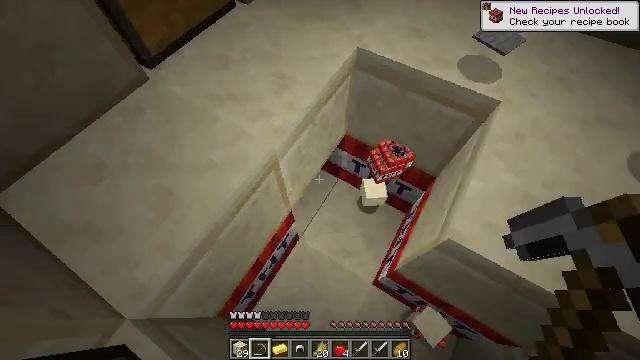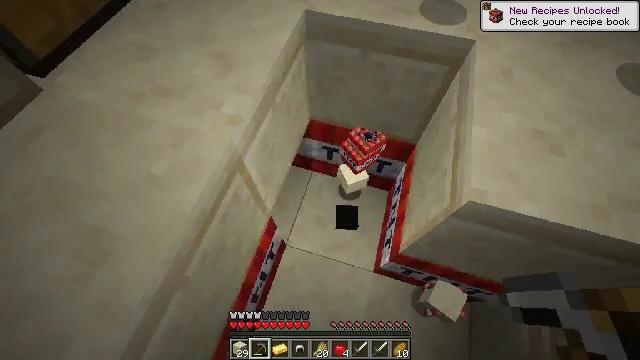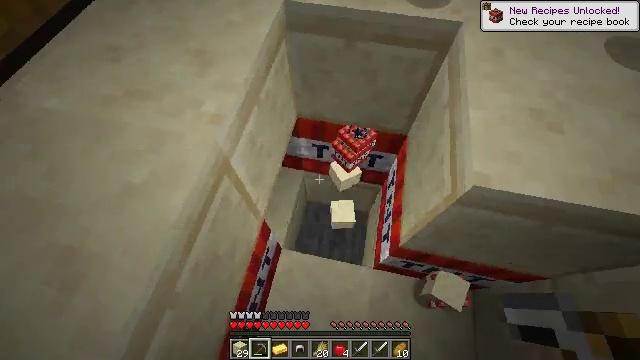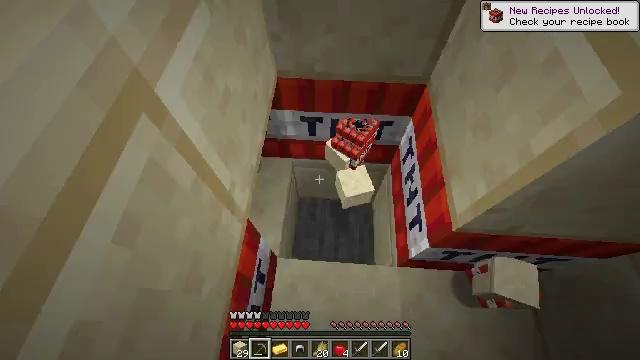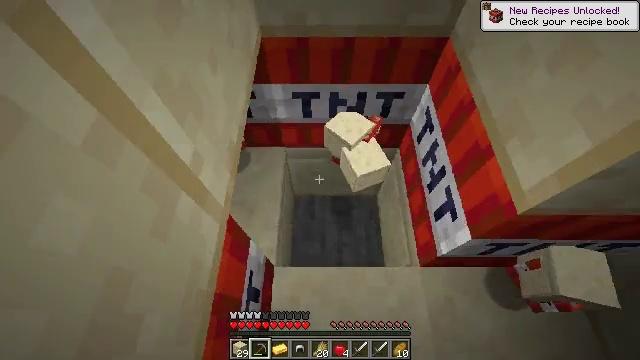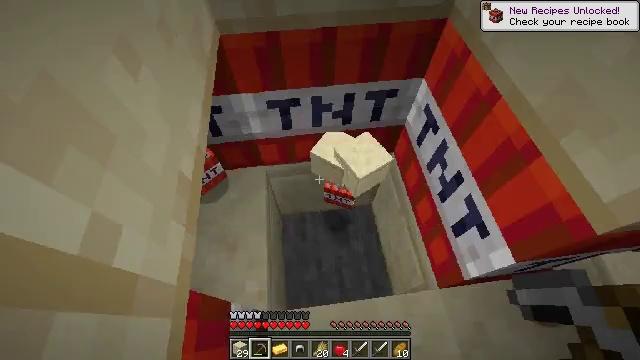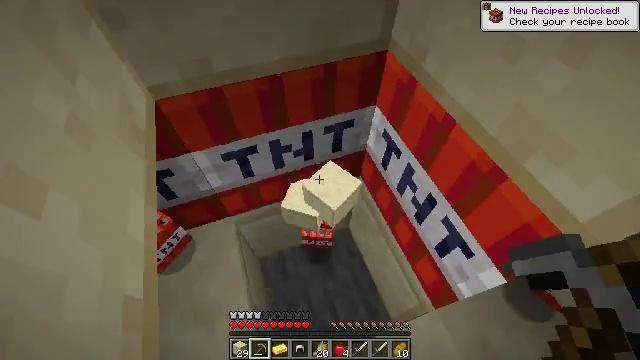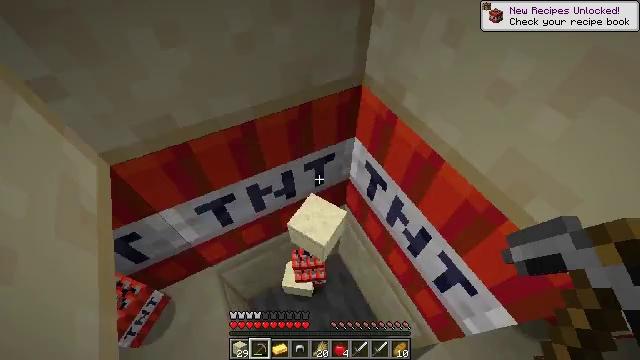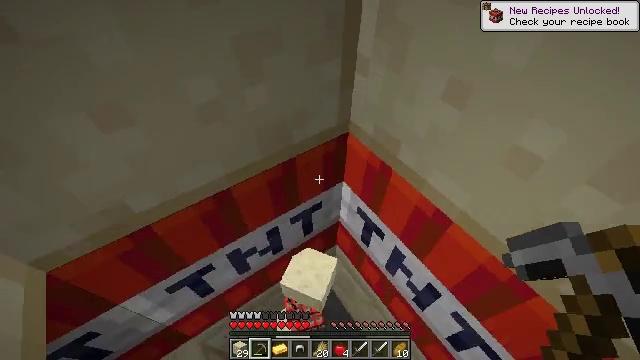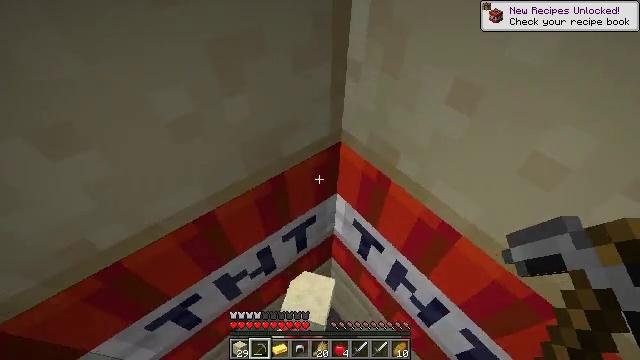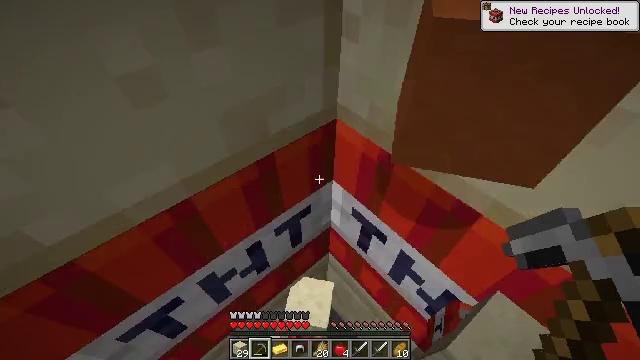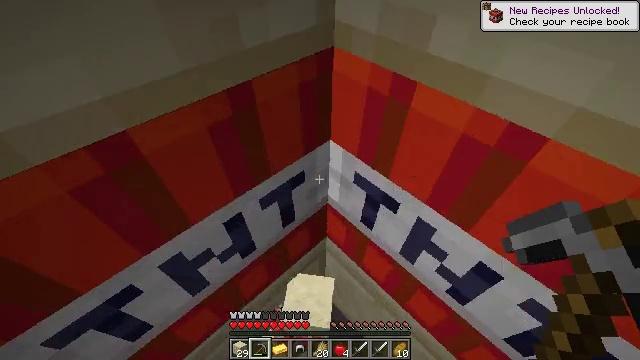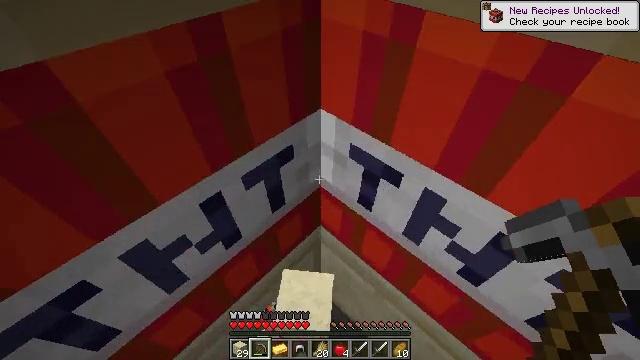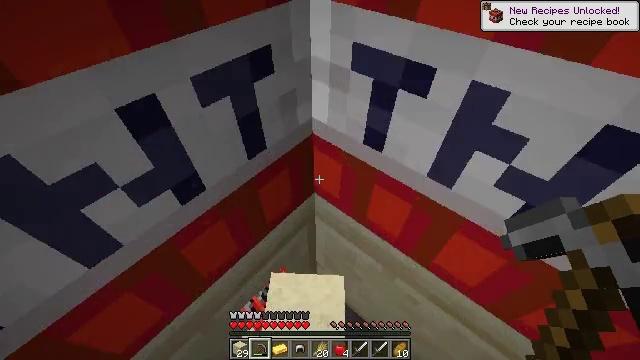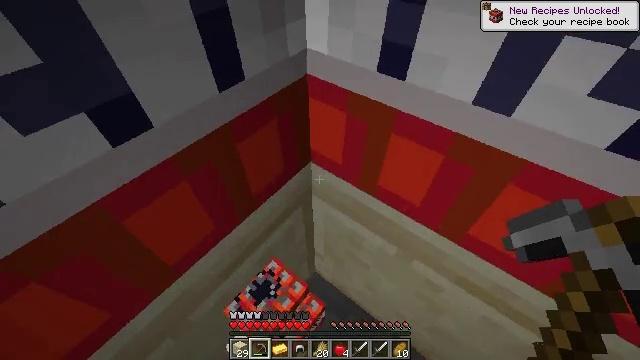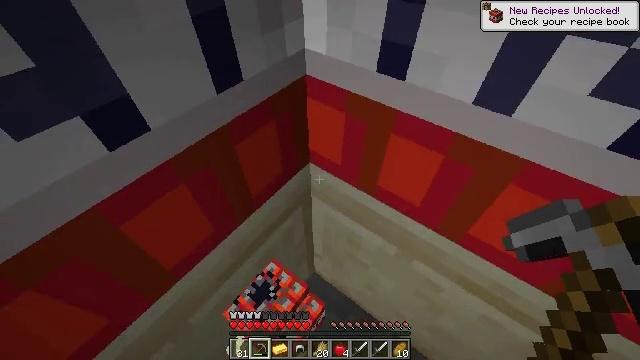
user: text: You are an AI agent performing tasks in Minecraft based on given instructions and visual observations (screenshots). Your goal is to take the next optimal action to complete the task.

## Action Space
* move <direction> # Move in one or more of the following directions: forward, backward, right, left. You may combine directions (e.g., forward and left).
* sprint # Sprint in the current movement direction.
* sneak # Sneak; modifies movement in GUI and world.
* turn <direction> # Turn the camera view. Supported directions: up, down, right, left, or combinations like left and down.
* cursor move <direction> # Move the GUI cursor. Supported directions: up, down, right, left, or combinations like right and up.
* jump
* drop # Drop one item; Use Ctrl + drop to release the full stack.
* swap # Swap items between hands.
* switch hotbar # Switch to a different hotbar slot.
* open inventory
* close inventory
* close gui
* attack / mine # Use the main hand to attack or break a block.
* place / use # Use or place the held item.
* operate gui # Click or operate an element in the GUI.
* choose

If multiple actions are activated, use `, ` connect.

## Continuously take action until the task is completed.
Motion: motion action
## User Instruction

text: Mine the TNT block.
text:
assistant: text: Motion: move forward, turn right
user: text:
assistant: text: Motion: move forward, turn right
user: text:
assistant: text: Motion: move forward, turn right
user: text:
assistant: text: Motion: move forward, turn right
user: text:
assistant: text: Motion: move forward, turn right and up
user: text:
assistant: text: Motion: move forward, turn right and up
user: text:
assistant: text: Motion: move forward, turn right and up
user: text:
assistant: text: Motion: turn right and up
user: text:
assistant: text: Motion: turn right and up
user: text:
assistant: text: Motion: turn right
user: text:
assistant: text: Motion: turn right
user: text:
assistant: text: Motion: turn right
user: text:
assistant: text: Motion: turn right
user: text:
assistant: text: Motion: turn right
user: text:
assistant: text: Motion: no_op
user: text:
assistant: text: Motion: no_op
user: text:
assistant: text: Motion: no_op
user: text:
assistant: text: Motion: turn up
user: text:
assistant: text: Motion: turn up
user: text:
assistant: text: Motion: turn up
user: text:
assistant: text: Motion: turn up
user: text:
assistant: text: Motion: turn up
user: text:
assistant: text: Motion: no_op
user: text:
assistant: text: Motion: attack / mine
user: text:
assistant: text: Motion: turn left, attack / mine
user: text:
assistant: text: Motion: turn left and up, attack / mine
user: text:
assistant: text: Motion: turn left and up, attack / mine
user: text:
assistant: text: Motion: turn left and up, attack / mine
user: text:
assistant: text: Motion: turn left and up, attack / mine
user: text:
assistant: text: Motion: turn left, attack / mine